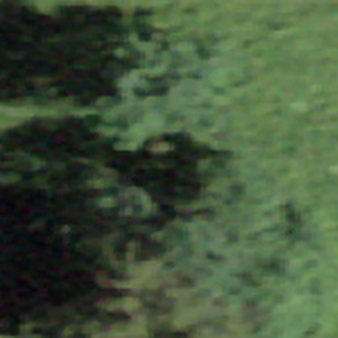
Label: other